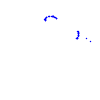
Particle: kaon